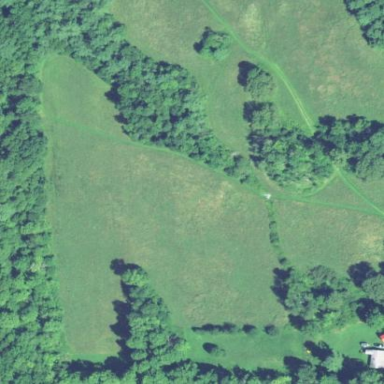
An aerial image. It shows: Beautiful meadow.